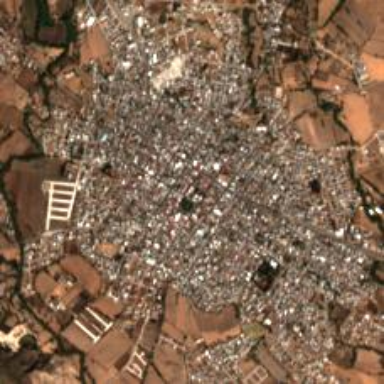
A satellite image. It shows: Town.